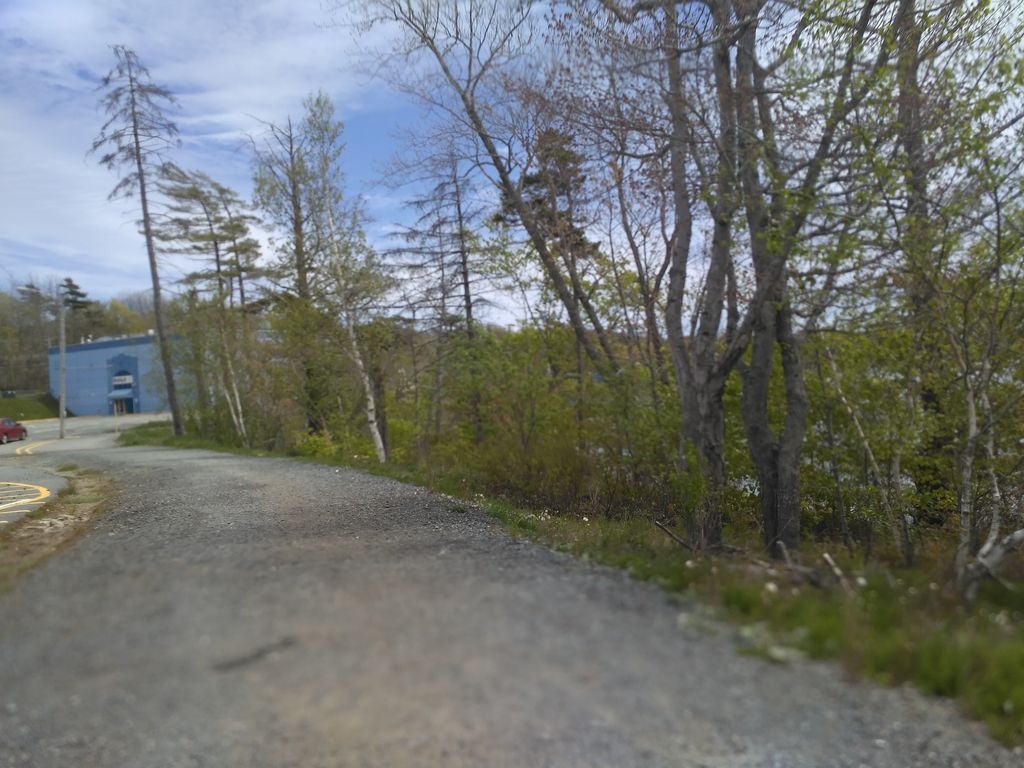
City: halifax